Question: First time asking in the forums, this time I couldn't find the solutions in other answers.
I'm just starting to learn to use R, so I can't help but think this has a simple solution I'm failing to see.
I'm analyzing the relationship between different insect species ('SP') and temperature ('T'), explanatory variables
and the area of the femur of the resulting adult ('Femur.area') response variable.
This is my linear model:
'''
ModeloP <- lm(Femur.area ~ T * SP, data=Datos)
'''
No error, but when I want to model variance with 'gls',
'''
modelo_varPower <- gls(Femur.area ~ T*SP,
weights = varPower(),
data = Datos
)
'''
I get the following errors...
> Error in glsEstimate(object, control = control) :
computed "gls" fit is singular, rank 19
The linear model barely passes the Shapiro test of normality, could this be the issue?
'''
Shapiro-Wilk normality test
data: re
W = 0.98269, p-value = 0.05936
'''
Strangely I've run this model using another explanatory variable and had no errors, all I can read in the forums has to do with multiple samplings along a period of time, and thats not my case.
Since the only difference is the response variable I'm uploading and image of how the table looks like in case it helps.

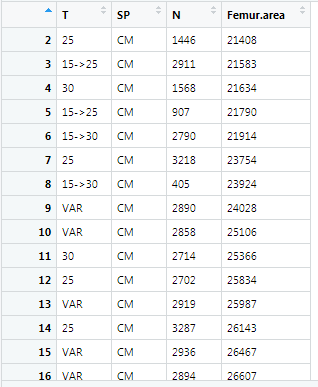
Answer: You have some missing cells in your 'SP:T' interaction. 'lm()' tolerates these (if you look at 'coef(lm(Femur.area~SP*T,data=Datos))' you'll see some 'NA' values for the missing interactions). 'gls()' does not. One way to deal with this is to create an interaction variable and drop the missing levels, then fit the model as (effectively) a one-way rather than a two-way ANOVA. (I called the data 'dd' rather than 'datos'.)
'''
dd3 <- transform(na.omit(dd), SPT=droplevels(interaction(SP,T)))
library(nlme)
gls(Femur.area~SPT,weights=varPower(form=~fitted(.)),data=dd3)
'''
If you want the main effects the interaction term the power-law variance that's possible, but it's harder.